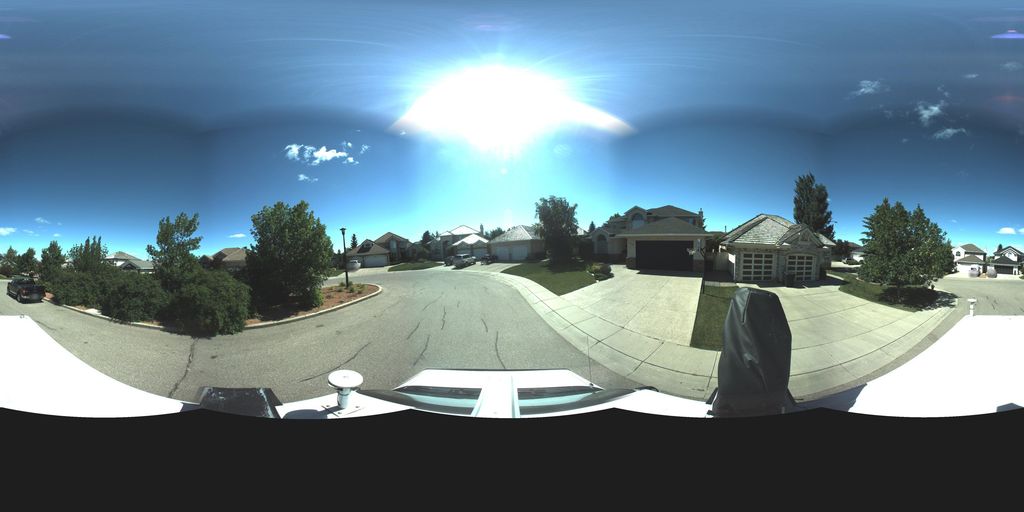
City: saskatoon